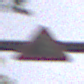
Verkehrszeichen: SteinschlagLinks
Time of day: Midday
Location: Outdoor (Nature)
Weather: PartlyCloudy
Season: NotSpecified
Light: Natural